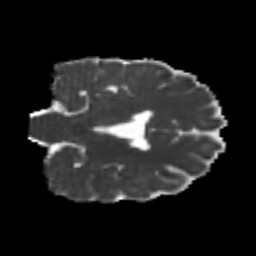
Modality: MD
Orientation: coronal
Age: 21
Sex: male
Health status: healthy
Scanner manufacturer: philips
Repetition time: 7.384 s
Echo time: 0.08599 s